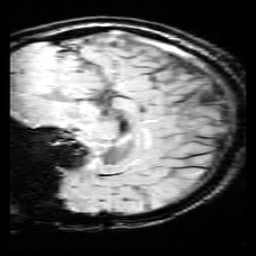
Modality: SWI
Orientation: sagittal
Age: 11
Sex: female
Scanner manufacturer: siemens
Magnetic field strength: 3 T
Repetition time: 0.027 s
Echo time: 0.02 s